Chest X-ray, PA view. Patient: 57 years old, sex M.
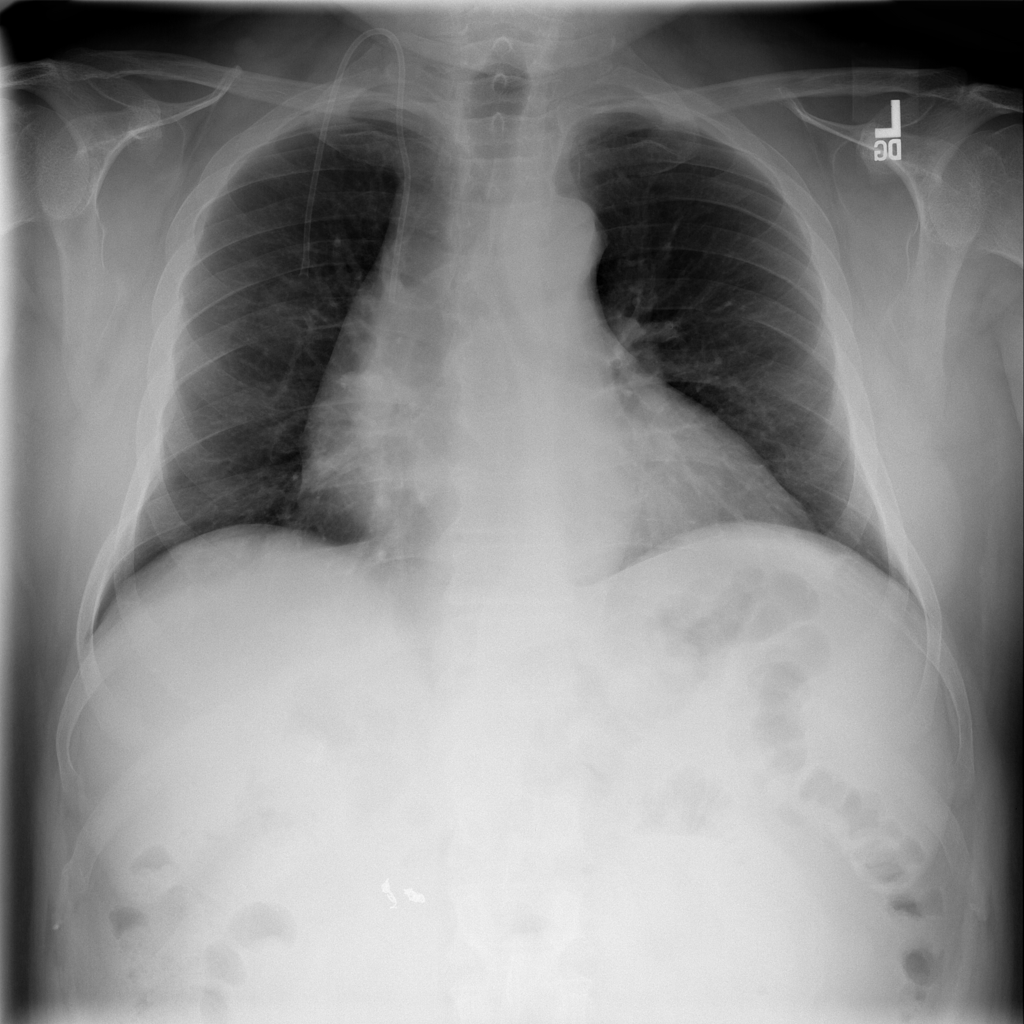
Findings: Cardiomegaly